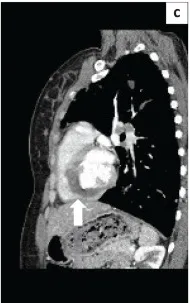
Sagittal demonstrating a well-defined interventricular hypodensity protruding into the right ventricle and right atrium (arrows).
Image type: radiology (ct)